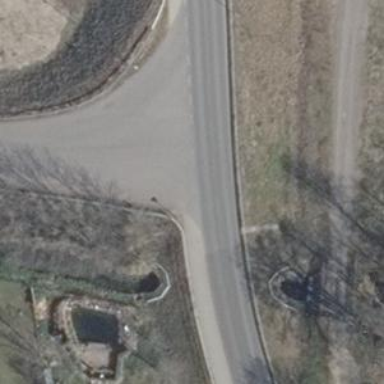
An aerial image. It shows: Tertiary road.